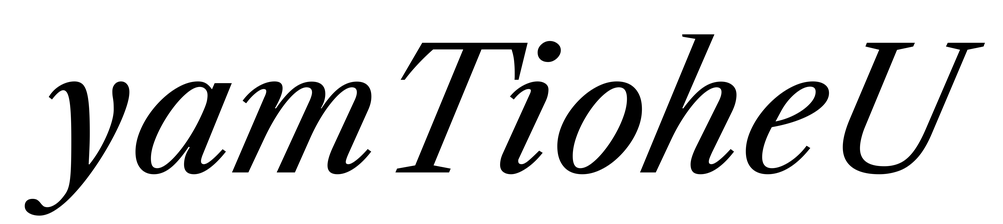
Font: LibreCaslonText-Italic_Italic